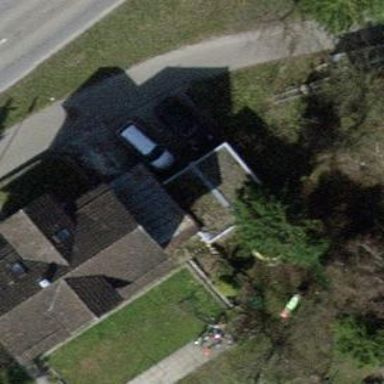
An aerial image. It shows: Garage.